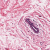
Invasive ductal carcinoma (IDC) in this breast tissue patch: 0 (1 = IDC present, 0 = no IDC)